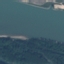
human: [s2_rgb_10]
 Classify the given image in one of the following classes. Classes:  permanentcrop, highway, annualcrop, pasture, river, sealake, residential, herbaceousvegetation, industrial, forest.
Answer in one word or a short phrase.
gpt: River